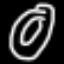
Label: donut